Chest X-ray:
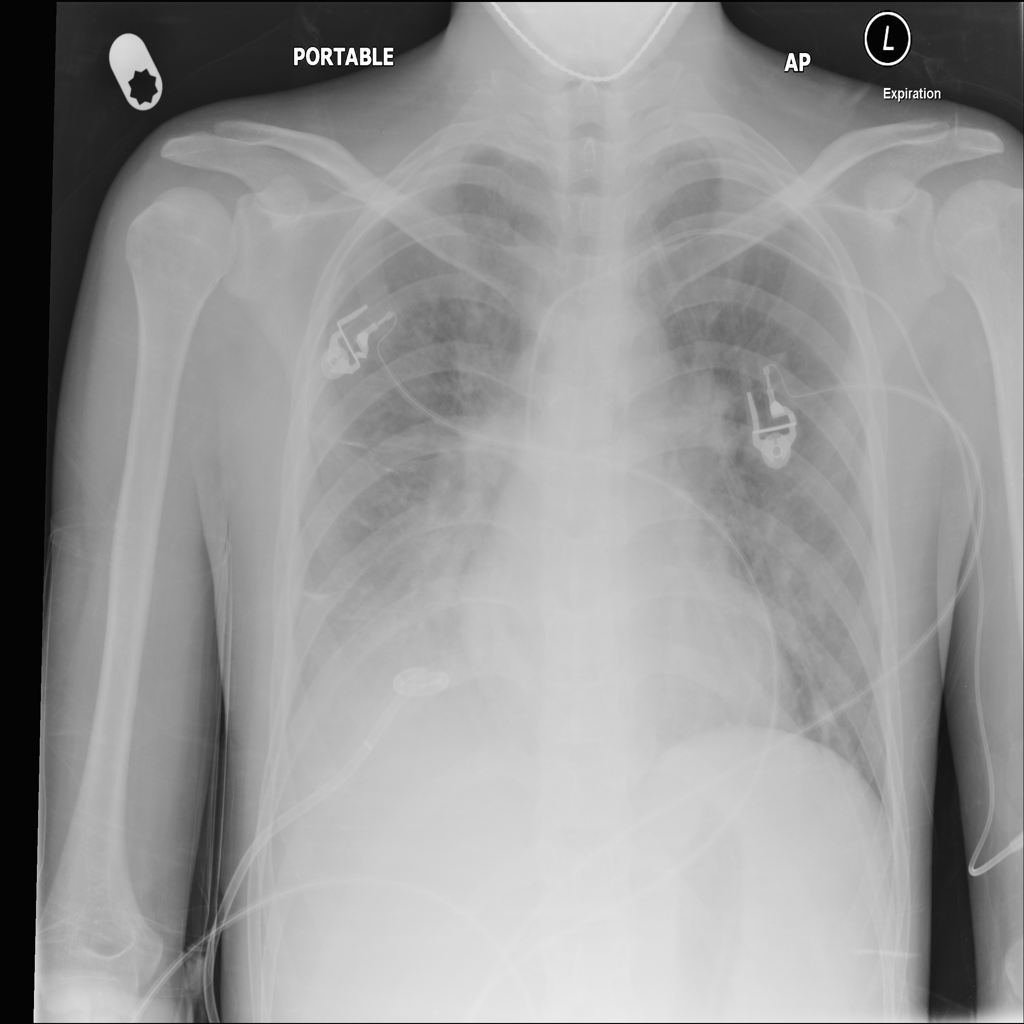
Findings: Consolidation, Effusion
No abnormal finding: no